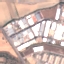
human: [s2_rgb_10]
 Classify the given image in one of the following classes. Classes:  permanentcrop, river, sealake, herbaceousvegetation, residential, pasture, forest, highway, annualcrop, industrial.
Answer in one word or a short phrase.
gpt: Industrial